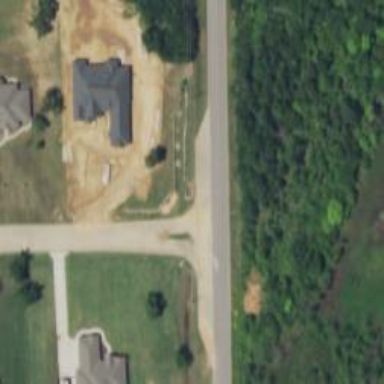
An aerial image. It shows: Residential road.